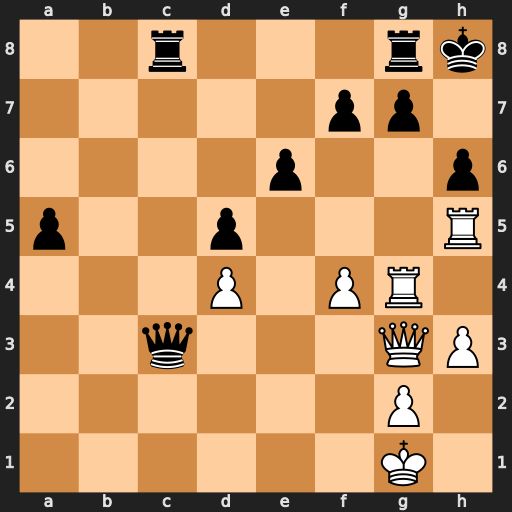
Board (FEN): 2r3rk/5pp1/4p2p/p2p3R/3P1PR1/2q3QP/6P1/6K1
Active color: w
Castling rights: -
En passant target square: -
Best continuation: Rxh6+ gxh6 Rxg8+ Rxg8 Qxc3